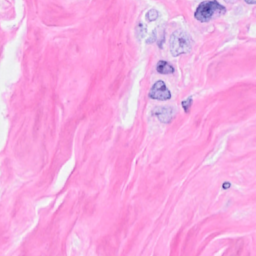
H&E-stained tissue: Breast